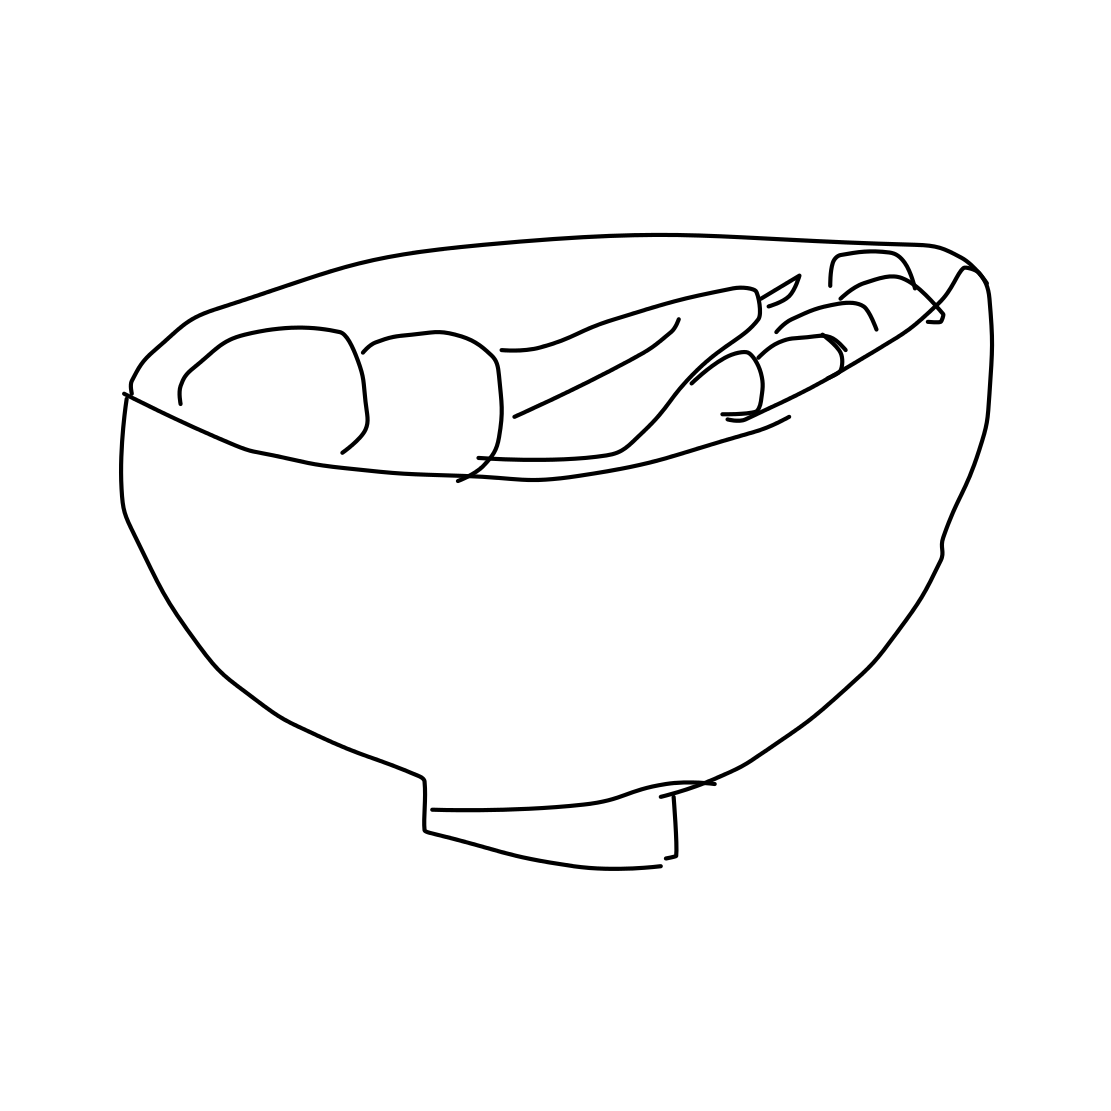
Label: bowl